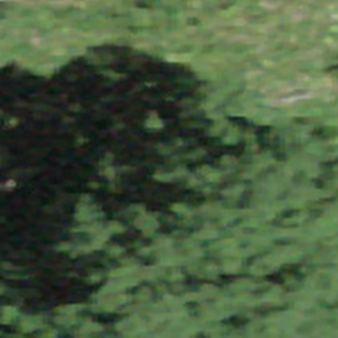
Label: other